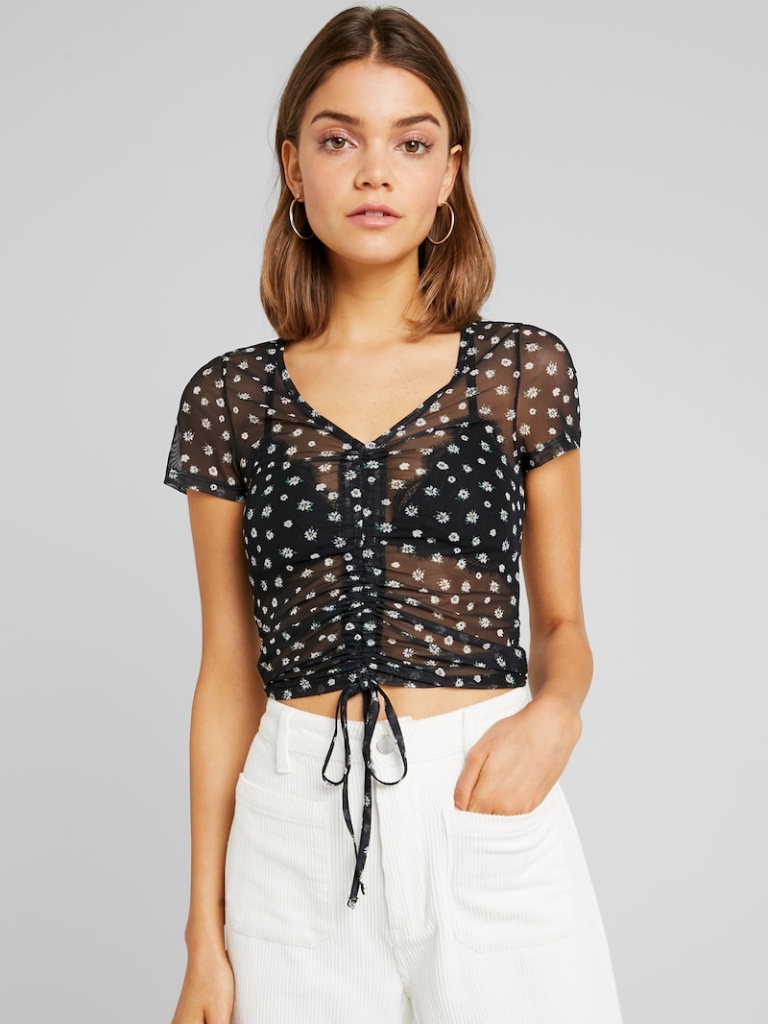
mesh tight short sleeve cropped length Untucked v-neck blouse